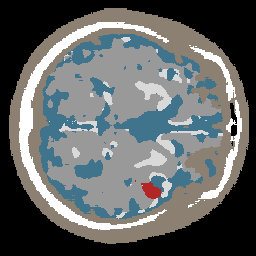
Label: lesion